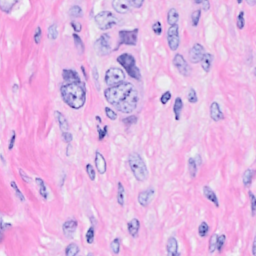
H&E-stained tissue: Breast